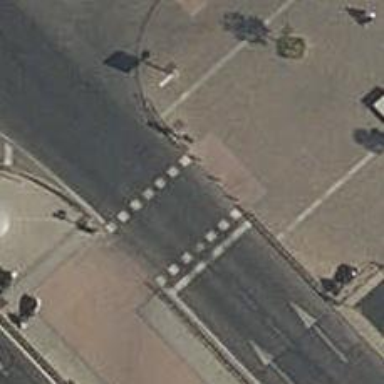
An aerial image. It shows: Road with traffic signals at crossing.